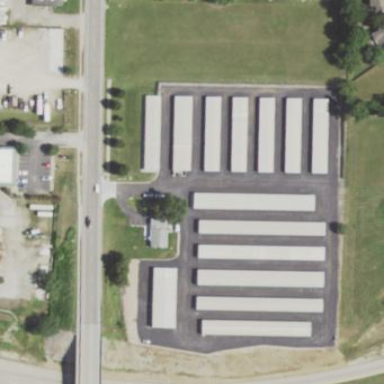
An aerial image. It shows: Commercial area with storage rental shop.